Question: Good afternoon.
I am want select the data from the database to next table:

'''
SET ANSI_NULLS ON
GO
SET QUOTED_IDENTIFIER ON
GO
SET ANSI_PADDING ON
GO
CREATE TABLE [dbo].[ExPRoG_Statistic_banners](
[id] [int] IDENTITY(1,1) NOT NULL,
<URL> NULL,
<URL> NULL,
<URL> NULL,
<URL> NULL,
[datetime] [datetime] NULL,
<URL> NULL,
<URL> NULL,
<URL> NULL,
<URL> NULL
) ON [PRIMARY]
GO
SET ANSI_PADDING OFF
GO
'''
For select data i use script:
'''
SELECT * FROM ExPRoG_Statistic_banners WHERE banner_idn='50927853'
'''
But i see that select all data in table, me need use 31 select(for every day).
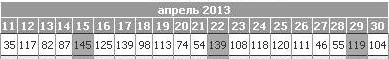
Answer: Try this one -
'''
DECLARE @temp TABLE
(
items INT
, dt DATETIME
, [user_id] INT
)
INSERT INTO @temp (items, dt, [user_id])
VALUES
(1, '2013-08-08 00:00:000', 2),
(2, '2013-08-06 00:00:000', 1),
(5, '2013-08-05 00:00:000', 2),
(3, '2013-08-03 00:00:000', 1),
(2, '2013-08-02 00:00:000', 1),
(2, '2013-08-01 00:00:000', 1)
SELECT *
FROM (
SELECT
items
, [user_id]
, [day] = DAY(dt)
FROM @temp
WHERE dt BETWEEN '2013-08-01' AND '2013-08-31'
) src
PIVOT
(
SUM(items) FOR [day] IN (
[1], [2], [3], [4], [5], [6], [7], [8], [9], [10],
[11], [12], [13], [14], [15], [16], [17], [18], [19], [20],
[21], [22], [23], [24], [25], [26], [27], [28], [29], [30], [31])
) pvt
'''